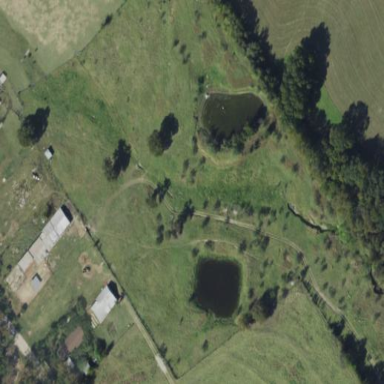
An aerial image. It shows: Farmyard area.